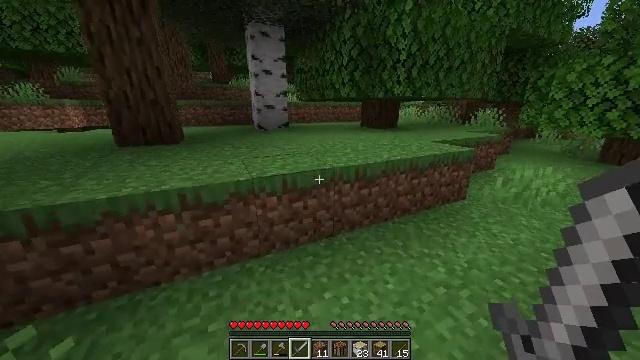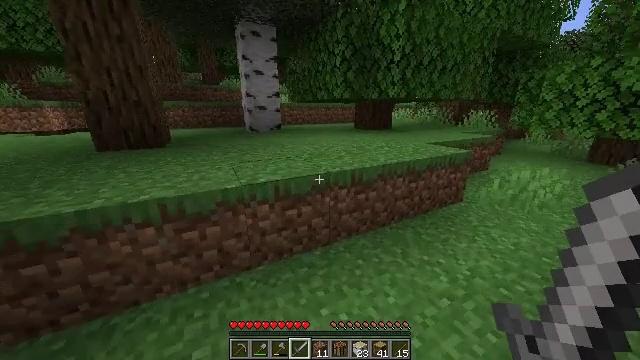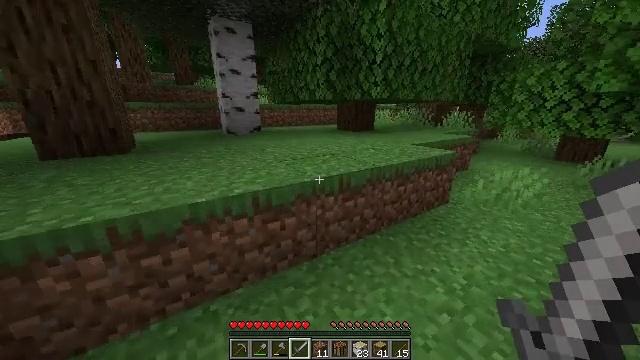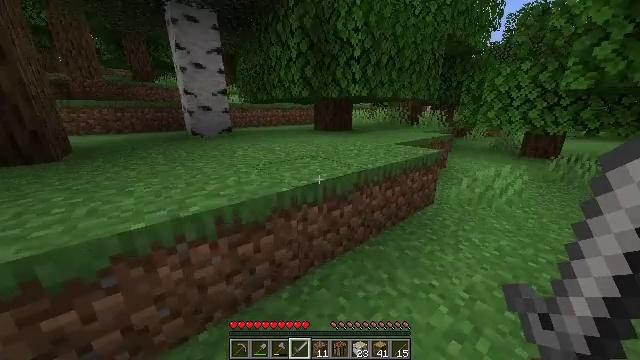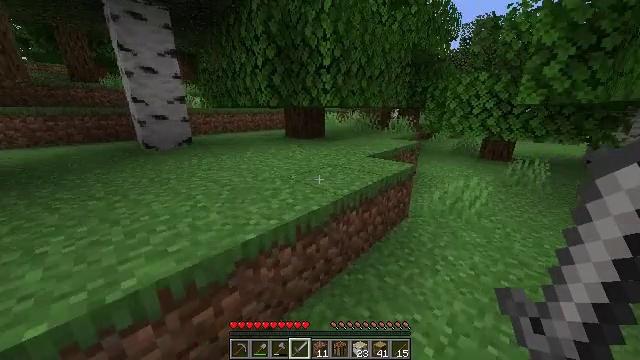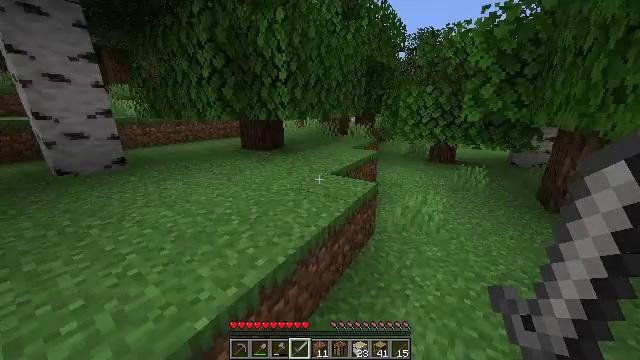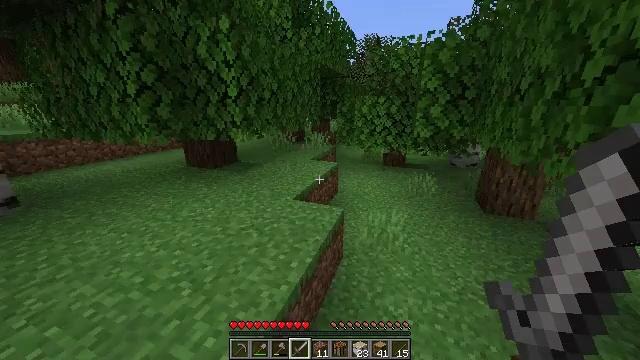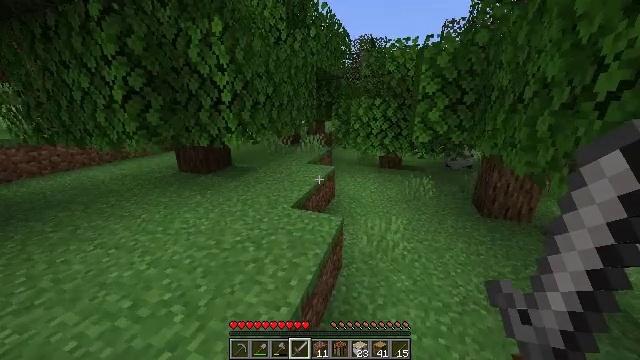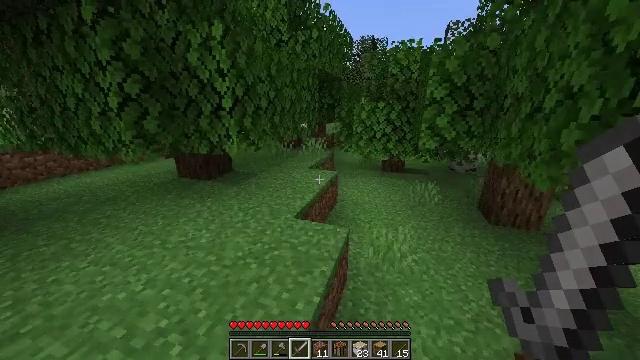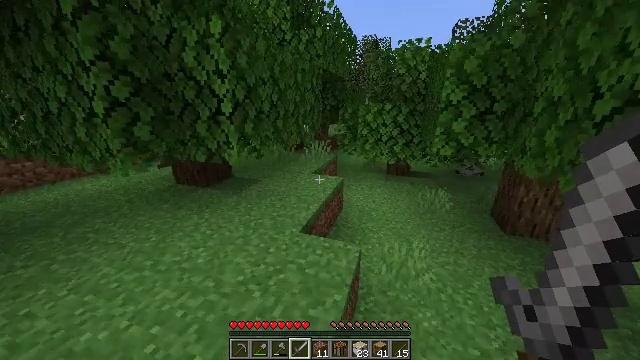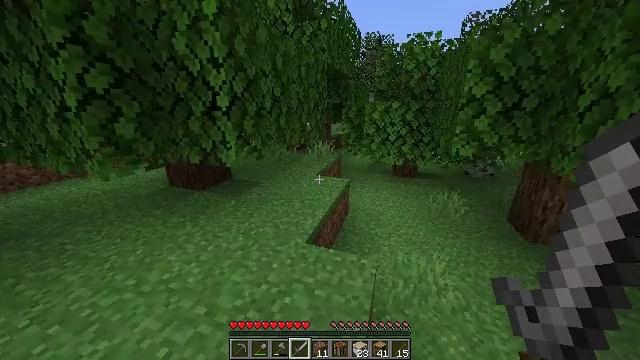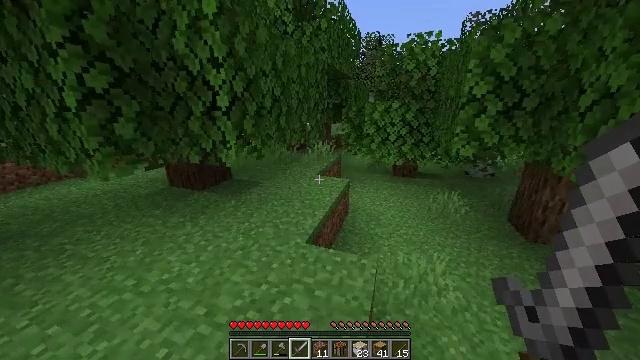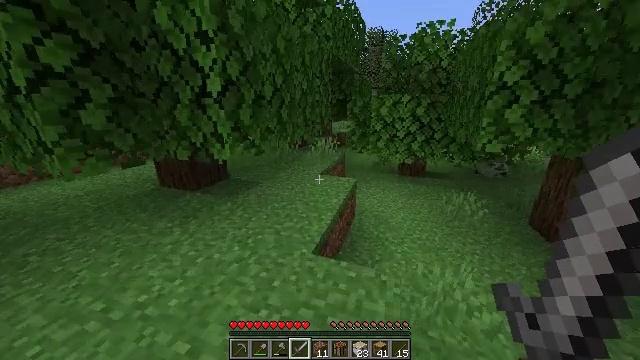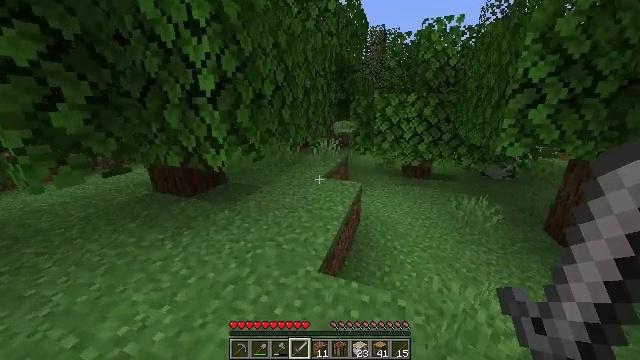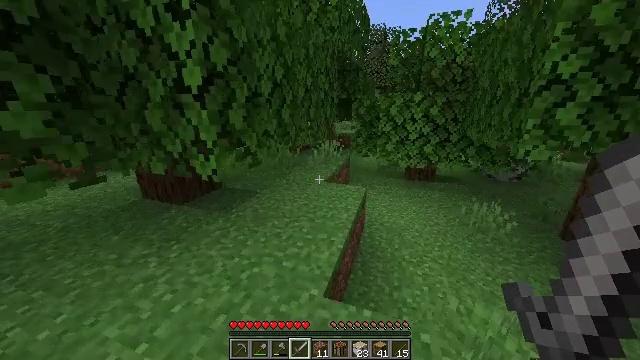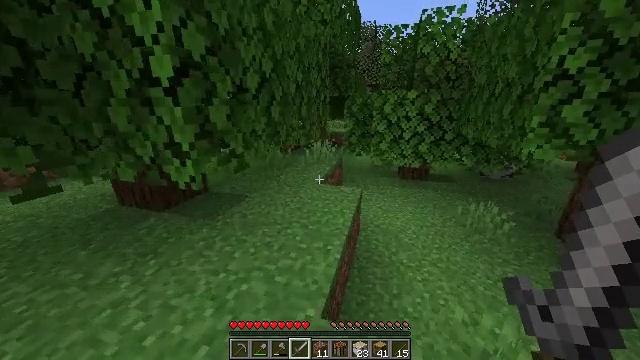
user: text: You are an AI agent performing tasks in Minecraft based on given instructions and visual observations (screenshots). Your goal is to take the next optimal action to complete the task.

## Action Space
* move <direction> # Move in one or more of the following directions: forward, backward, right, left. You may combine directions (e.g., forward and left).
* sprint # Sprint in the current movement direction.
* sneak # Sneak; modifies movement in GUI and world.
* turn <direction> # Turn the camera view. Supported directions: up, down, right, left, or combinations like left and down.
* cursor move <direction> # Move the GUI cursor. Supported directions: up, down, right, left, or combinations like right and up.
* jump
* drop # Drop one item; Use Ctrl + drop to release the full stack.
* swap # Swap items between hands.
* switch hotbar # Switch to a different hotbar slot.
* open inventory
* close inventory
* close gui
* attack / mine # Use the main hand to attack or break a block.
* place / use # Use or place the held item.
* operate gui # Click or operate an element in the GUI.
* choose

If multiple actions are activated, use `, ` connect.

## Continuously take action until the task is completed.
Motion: motion action
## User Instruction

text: Break oak leaves from the trees.
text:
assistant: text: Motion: move forward, sprint, turn right
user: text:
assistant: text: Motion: move forward, sprint, turn right
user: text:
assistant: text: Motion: move forward, sprint, turn right
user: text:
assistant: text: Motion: move forward, sprint, turn right, jump
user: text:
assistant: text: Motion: move forward, sprint, turn right, jump
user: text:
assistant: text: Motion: move forward, sprint, turn right, jump
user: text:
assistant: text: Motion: move forward, sprint, turn right, jump
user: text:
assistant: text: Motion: move forward, sprint, jump
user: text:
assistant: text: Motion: move forward, sprint, jump
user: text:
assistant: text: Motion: move forward, sprint
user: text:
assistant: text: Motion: move forward, sprint
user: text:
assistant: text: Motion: move forward, sprint
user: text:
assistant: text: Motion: move forward, sprint
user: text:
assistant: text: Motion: move forward, sprint
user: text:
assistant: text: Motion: move forward, sprint, turn right
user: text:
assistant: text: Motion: move forward, sprint, turn right
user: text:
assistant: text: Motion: move forward, sprint, turn right
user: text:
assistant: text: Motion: move forward, sprint
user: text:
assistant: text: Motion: move forward, sprint, turn right
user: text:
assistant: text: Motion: move forward, sprint, turn right
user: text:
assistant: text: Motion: move forward, sprint
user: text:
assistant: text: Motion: move forward, sprint
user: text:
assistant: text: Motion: move forward, sprint
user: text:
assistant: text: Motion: move forward, sprint
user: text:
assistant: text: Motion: move forward, sprint
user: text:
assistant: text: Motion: move forward, sprint, turn left
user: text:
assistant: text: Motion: move forward, sprint, turn left
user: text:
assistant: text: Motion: move forward, sprint
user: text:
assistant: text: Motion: move forward, sprint
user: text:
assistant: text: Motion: move forward, sprint, turn left